Brain MRI, modality: hrT2
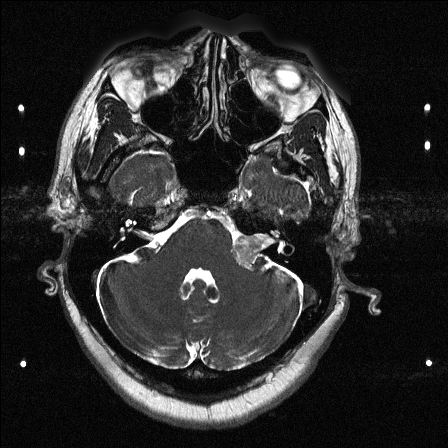